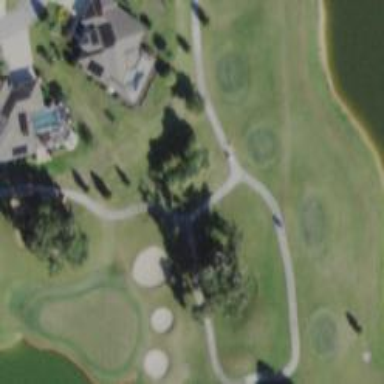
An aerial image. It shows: Path designated for golf carts.